Question: I am writing a method to create binary search tree using tuples.
I have TreeNode class that creates a tree node.
'''
class TreeNode
{
public int Key{get; set;}
public TreeNode Left{get; set;}
public TreeNode Right{get; set;}
public TreeNode(int key)
{
this.Key = key;
}
}
'''
I want to create the following tree:

For this I am using the tuple value '( ( 1, 3, null), 2, ( ( null, 3, 4 ), 5, ( 6, 7, 8 ) ) )' which represents the BST in tuple form.
The method TupleToBST that creates BST using tuples, needs to take tuple of tuples as an input argument so that I could create BST recursively.
'''
public static TreeNode TupleToBST(Tuple<Tuple, int, Tuple> tup) //Line 36
{
if (tup == null)
{
return null;
}
TreeNode t = new TreeNode(tup.Item2);
t.Left = TupleToBST(tup.Item1);
t.right = TupleToBST(tup.Item3);
return t;
}
'''
The main.cs file code is as follow:
'''
static void Main ()
{
var tup = Tuple.Create(Tuple.Create(1,3,null),2,Tuple.Create(Tuple.Create(null,3,4),5,Tuple.Create(6,7,8)));
TreeNode tree = TupleToBST(tup);
Console.WriteLine(tree.Right.Right.Key);
Console.WriteLine(tree.Right.Right.Key);
}
'''
I am getting the following error:
> main.cs(36): error CS0718: 'System.Tuple': static classes cannot be used as generic arguments**
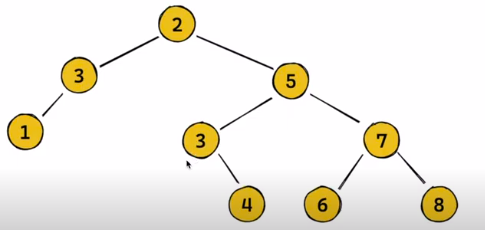
Answer: The issue here is you need types for the inner Tuples. So instead of this:
'''
Tuple<Tuple, int, Tuple>
'''
It has to look more like this:
'''
Tuple<Tuple<Tuple, int Tuple>, int, Tuple<Tuple, int, Tuple>>
'''
But now we've just pushed the problem down another level. We could in turn define those type arguments, but I think you get the idea that this problem never ends, and in fact grows exponentially with each new level.
Even worse, you can't just define a massive type with an arbitrarily sufficient number of levels to hold any practical tree. Instead, you'd have to define the type argument to exactly match the existing branches in your tree, or also define an overload for every possible size and balance level combination.
Therefore instead of Tuples you should use 'TreeNode':
'''
class TreeNode<T>
{
public T Key{get; set;}
public TreeNode<T> Left{get; set;}
public TreeNode<T> Right{get; set;}
public TreeNode(T key)
{
this.Key = key;
}
}
public static TreeNode<T> TupleToBST<T>((TreeNode<T>, T, TreeNode<T>) tup)
{
if (tup == null) return null;
// Tuple items start counting at 1, not 0
return new TreeNode(tup.Item2) {Left = tup.Item1, Right = tup.Item3};
}
'''
But I understand this is unlikely to satisfy you, because it seems like the goal is entering a single large expression into the code to create your data.
---
One option to consider is defining an <URL> from 'Tuple<TreeNode<T>, T, TreeNode<T>>' to 'TreeNode<T>'. I wasn't sure at first how the compiler would react to handling nested/recursive conversions, but it's an idea worth exploring.
But before we can go down this path we need to talk about the data. Even if this does work, the question has this example data:
'''
( ( 1, 3, null), 2, ( ( null, 3, 4 ), 5, ( 6, 7, 8 ) ) )
'''
This data would be , because The left and right sides must be either 'null' or another Tuples/TreeNode, and every leaf node must always look like '(null, value null)'. You would instead need to show it like this:
'''
( ( (null, 1, null), 3, null), 2, ( ( null, 3, (null, 4, null) ), 5, ( (null, 6, null), 7, (null, 8, null) ) ) )
'''
Now that we have valid data, we can try our conversion. And -- --
'''
public class TreeNode<T>
{
public T Key{get; set;}
public TreeNode<T> Left{get; set;}
public TreeNode<T> Right{get; set;}
public TreeNode(T key)
{
this.Key = key;
}
public static implicit operator TreeNode<T>((TreeNode<T>, T, TreeNode<T>) t) => new TreeNode<T>(t.Item2) {Left = t.Item1, Right=t.Item3};
}
public class Program
{
public static void Main()
{
TreeNode<int> tree = ( ( (null, 1, null), 3, null), 2, ( ( null, 3, (null, 4, null) ), 5, ( (null, 6, null), 7, (null, 8, null) ) ) );
Console.WriteLine(tree.Left.Key);
}
}
'''
You can see it yourself here:
> <URL>
<URL>
---
## Update:
I thought about it some more, and with these four total implicit conversion definitions we can also allow the original data expression to work:
'''
(TreeNode<T>, T, TreeNode<T>)
(T, T, TreeNode<T>)
(TreeNode<T>, T, T)
(T, T, T)
'''
And the class:
'''
public class TreeNode<T>
{
public T Key{get; set;}
public TreeNode<T> Left{get; set;}
public TreeNode<T> Right{get; set;}
public TreeNode(T key)
{
this.Key = key;
}
public static implicit operator TreeNode<T>((TreeNode<T>, T, TreeNode<T>) t) => new TreeNode<T>(t.Item2) {Left = t.Item1, Right=t.Item3};
public static implicit operator TreeNode<T>((T, T, TreeNode<T>) t) => new TreeNode<T>(t.Item2) {Left = new TreeNode<T>(t.Item1), Right=t.Item3};
public static implicit operator TreeNode<T>((TreeNode<T>, T, T) t) => new TreeNode<T>(t.Item2) {Left = t.Item1, Right=new TreeNode<T>(t.Item3)};
public static implicit operator TreeNode<T>((T, T, T) t) => new TreeNode<T>(t.Item2) {Left = new TreeNode<T>(t.Item1), Right=new TreeNode<T>(t.Item3)};
}
public static void Main()
{
TreeNode<int> tree = ( ( 1, 3, null), 2, ( ( null, 3, 4 ), 5, ( 6, 7, 8 ) ) );
Console.WriteLine(tree.Left.Key);
}
'''
See it work with the original expressions:
> <URL>
<URL>
---
Now we can even (sort of) write the original method. The actual type for the argument is still 'TreeNode<T>', but we can pass the tuple in and get the TreeNode out:
'''
public static TreeNode TupleToBST<T>(TreeNode<T> tup) //Line 36
{
return tup;
}
TreeNode<int> tree = TupleToBST<int>( ( ( 1, 3, null), 2, ( ( null, 3, 4 ), 5, ( 6, 7, 8 ) ) ));
'''
> <URL>
Note the method doesn't really do anything... it was the implicit conversions and the compiler that did all the work here.